Interaction volume radius: 10 \u00c5
Interaction volume height: 25 \u00c5
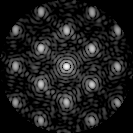
Disorder parameter: 0.2672